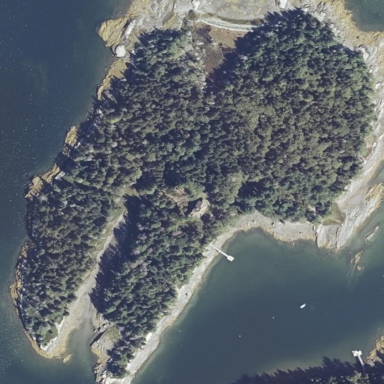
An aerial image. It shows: Island with natural coastline.